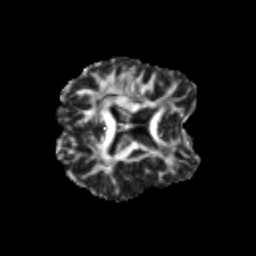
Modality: FA
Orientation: axial
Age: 21
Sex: male
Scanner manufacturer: siemens
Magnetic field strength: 3 T
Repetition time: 3.5 s
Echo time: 0.113 s